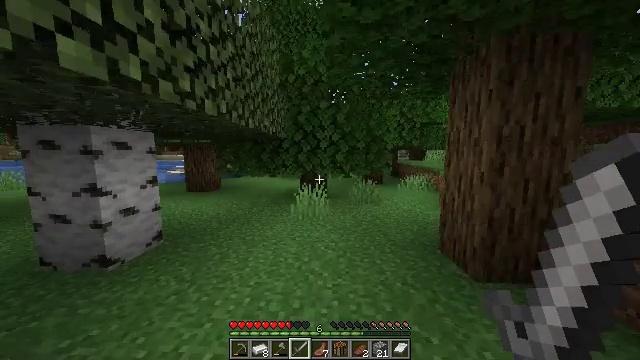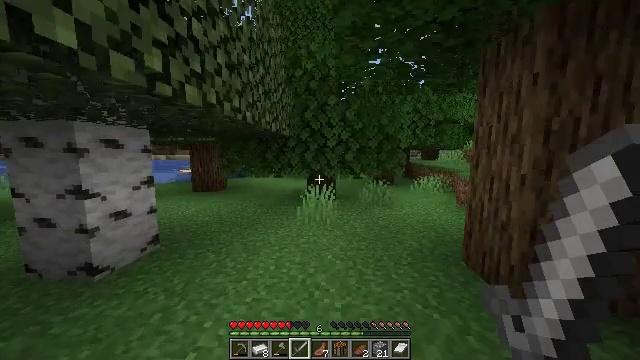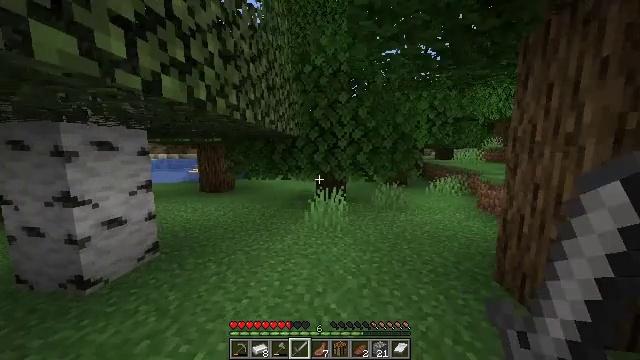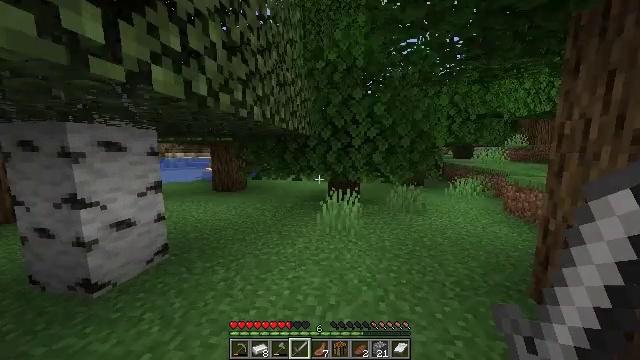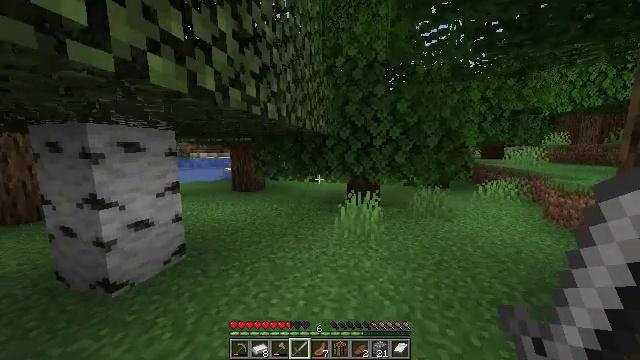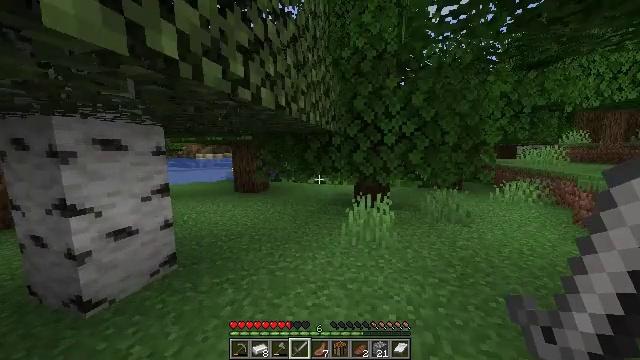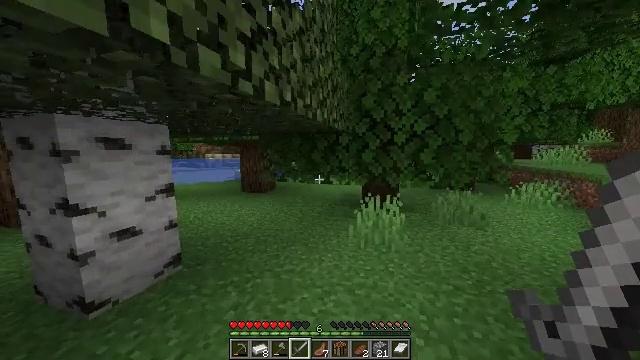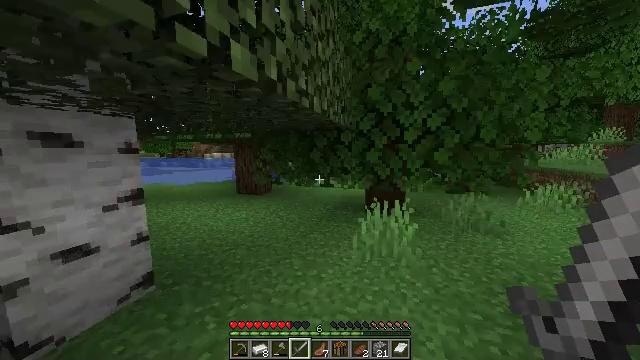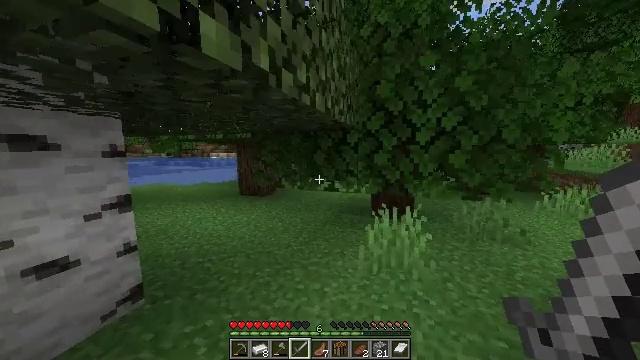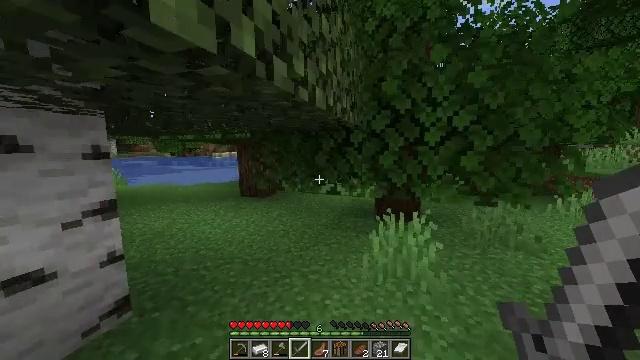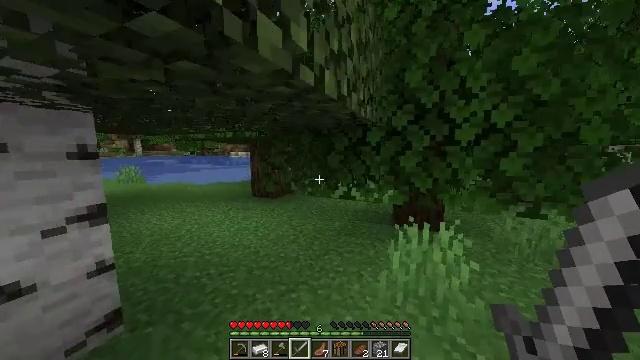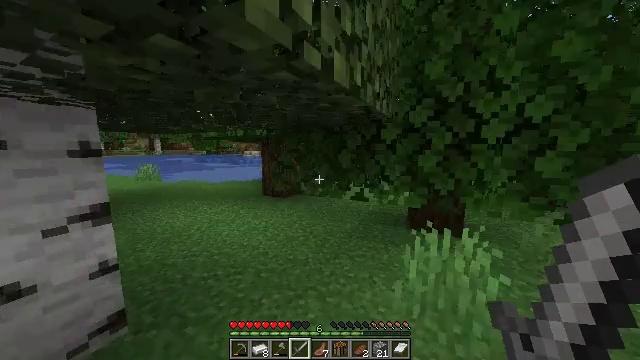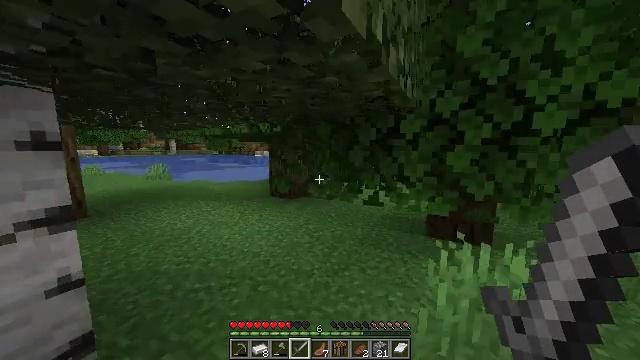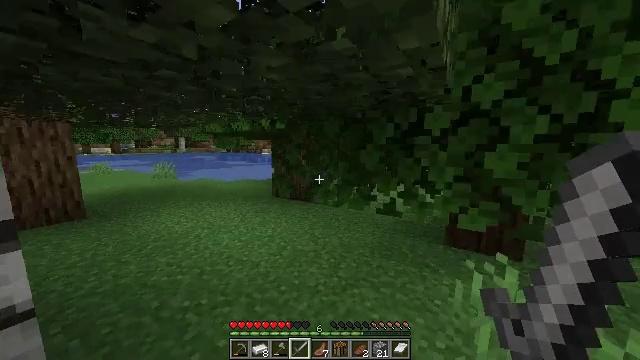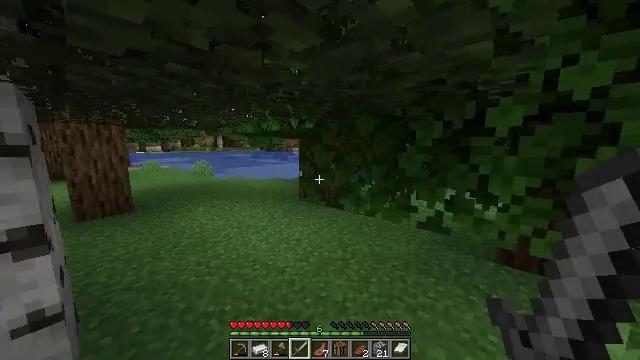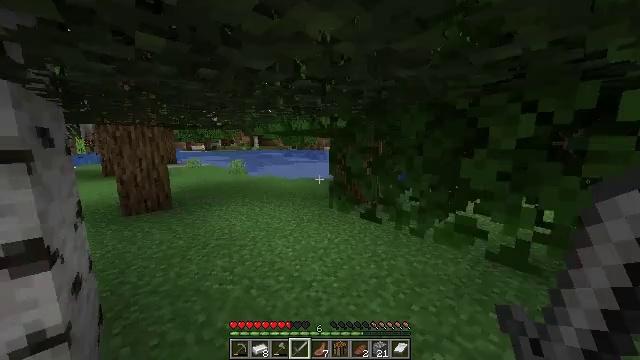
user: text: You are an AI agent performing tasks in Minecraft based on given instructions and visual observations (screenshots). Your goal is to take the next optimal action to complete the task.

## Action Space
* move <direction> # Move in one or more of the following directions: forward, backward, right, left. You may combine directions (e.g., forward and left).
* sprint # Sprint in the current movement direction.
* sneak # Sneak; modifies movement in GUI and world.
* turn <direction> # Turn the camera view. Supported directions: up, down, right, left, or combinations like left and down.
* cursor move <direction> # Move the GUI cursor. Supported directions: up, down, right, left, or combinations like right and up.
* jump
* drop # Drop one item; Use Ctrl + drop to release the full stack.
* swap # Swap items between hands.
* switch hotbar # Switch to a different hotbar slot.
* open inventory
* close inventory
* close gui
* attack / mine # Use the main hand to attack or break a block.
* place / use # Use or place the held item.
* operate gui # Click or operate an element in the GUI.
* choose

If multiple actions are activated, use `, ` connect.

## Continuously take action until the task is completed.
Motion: motion action
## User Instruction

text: Trim the tree by mining oak leaves.
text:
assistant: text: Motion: move forward, sprint, turn left
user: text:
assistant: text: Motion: move forward, sprint, turn left
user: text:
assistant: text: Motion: move forward, sprint, turn left
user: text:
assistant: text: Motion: move forward, sprint, turn left
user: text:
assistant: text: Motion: move forward, sprint, turn left
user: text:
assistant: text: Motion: move forward, sprint, turn left
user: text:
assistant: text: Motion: move forward, sprint
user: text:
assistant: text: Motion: move forward, sprint, turn left
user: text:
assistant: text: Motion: move forward, sprint
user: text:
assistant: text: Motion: move forward, sprint, turn left
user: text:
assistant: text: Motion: move forward, sprint, turn left
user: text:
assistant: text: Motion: move forward, sprint, turn left
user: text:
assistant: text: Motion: move forward, sprint, turn left
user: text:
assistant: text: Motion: move forward, sprint, turn left
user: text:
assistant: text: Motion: move forward, sprint, turn left
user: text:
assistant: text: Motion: move forward, sprint, turn left
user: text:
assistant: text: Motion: move forward, sprint
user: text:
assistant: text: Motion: move forward, sprint
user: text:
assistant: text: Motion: move forward, sprint
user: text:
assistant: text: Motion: move forward, sprint, turn left
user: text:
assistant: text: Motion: move forward, sprint
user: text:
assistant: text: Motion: move forward, sprint
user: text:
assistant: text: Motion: move forward, sprint
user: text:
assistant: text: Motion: move forward, sprint, turn right
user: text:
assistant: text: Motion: move forward, sprint, turn right
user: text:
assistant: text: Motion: move forward, sprint, turn right
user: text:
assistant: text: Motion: move forward, sprint, turn right
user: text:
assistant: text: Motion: move forward, sprint
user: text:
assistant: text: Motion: move forward, sprint
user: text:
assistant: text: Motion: move forward, sprint, turn right